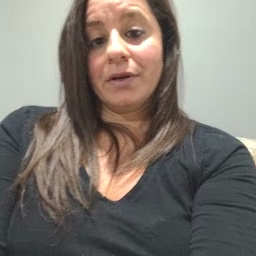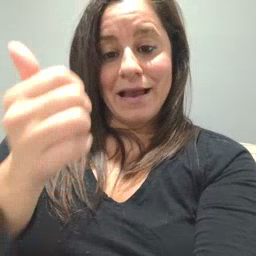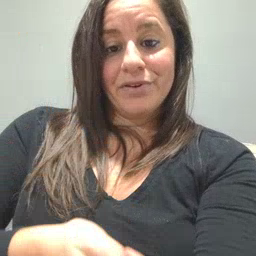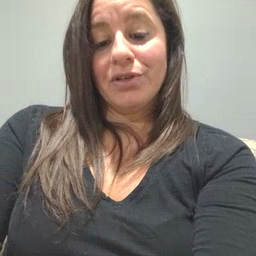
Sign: every